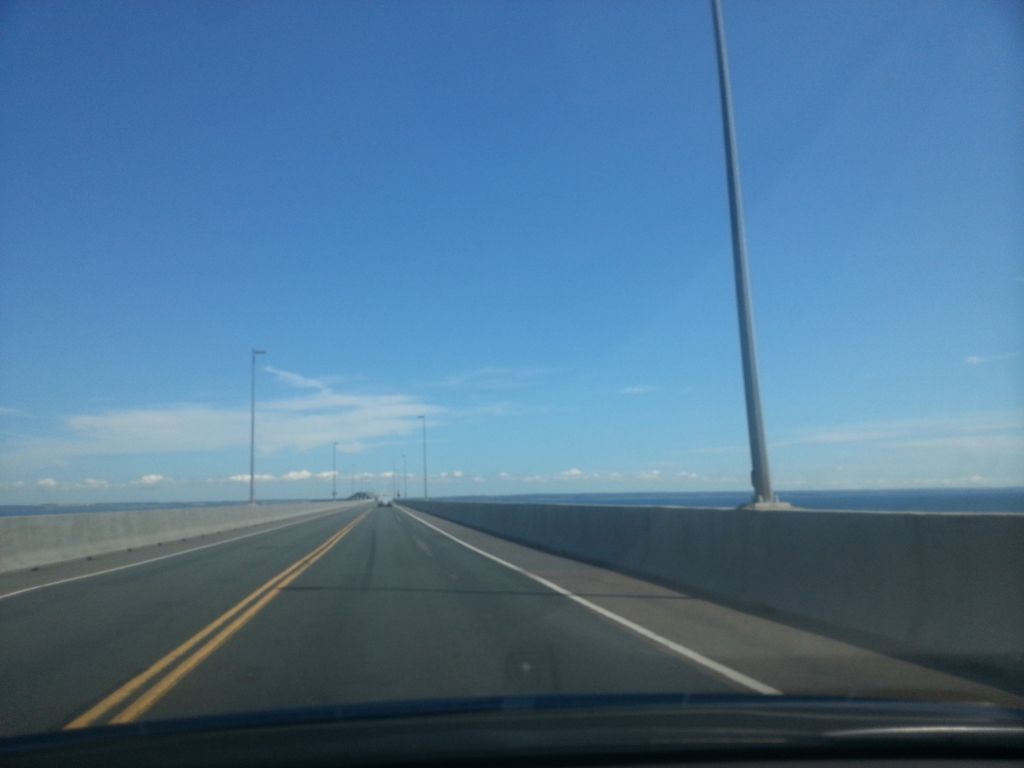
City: charlottetown